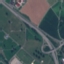
Land use / land cover: Highway